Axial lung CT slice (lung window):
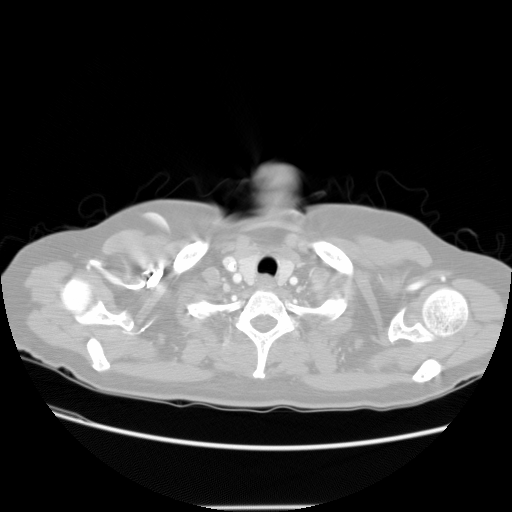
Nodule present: no